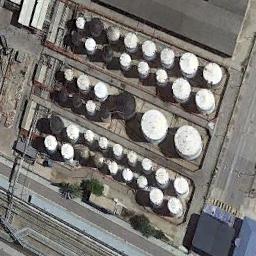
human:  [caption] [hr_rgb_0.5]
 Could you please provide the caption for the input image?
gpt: There are big and small white storage tanks on the bare land .

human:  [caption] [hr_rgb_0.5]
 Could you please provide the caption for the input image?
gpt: There are many differently sized storage tanks in the factory .

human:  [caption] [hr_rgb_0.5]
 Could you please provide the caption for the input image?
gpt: There are many buildings of different sizes near the storage tanks .

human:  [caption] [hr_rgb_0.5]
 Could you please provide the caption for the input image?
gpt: Here are four black storage tanks of the same size .

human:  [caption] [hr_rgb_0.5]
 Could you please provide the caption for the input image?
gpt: There are many storage tanks arranged neatly .